Question: i am using ggplot for plotting some graphs and have some problem in creating breaks(labels tend to get too "dense" and overprint)
here is the code i am using
'''
a <- ggplot(length, aes(DistancetoTSS, fill = H3K4me1)) +
geom_density(alpha = 0.2)
a + scale_x_continuous(breaks=c(-600000,-400000,-200000,0,200000,400000,600000),
labels=c("-600","-400","-200","0","200","400","600"))
'''

how can i get spaces in between them?
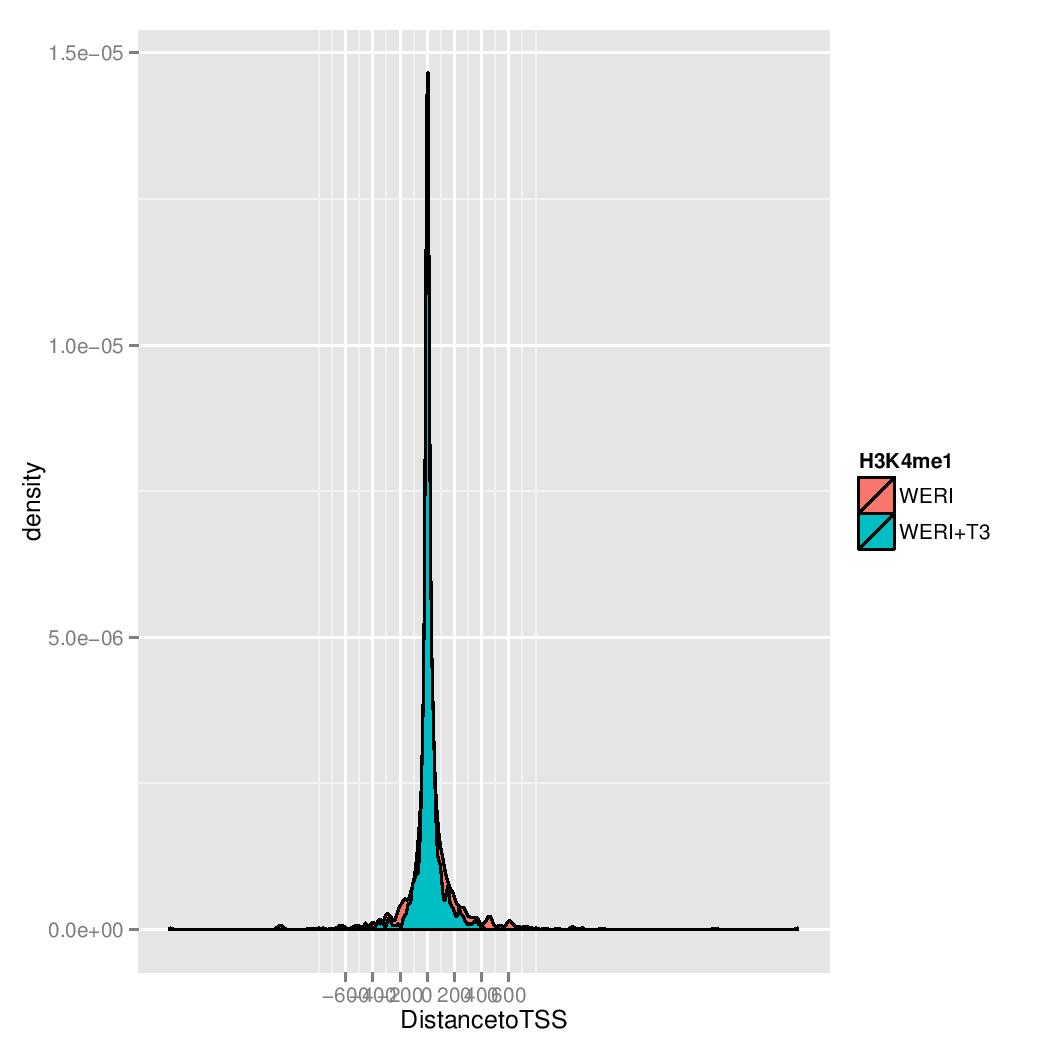
Answer: You need to decide where you want your x axis to start and stop. It would make sense to limit the axis to where you have labels. You can do this with the 'limits' argument of 'scale_x_continuous()':
'''
a + scale_x_continuous(breaks=c(-600000,-400000,-200000,0,200000,400000,600000),
labels=c("-600","-400","-200","0","200","400","600"),
limits = c(-600000, 600000))
'''
If you want your x axis to cover the range it currently is, then you need to change your labels, or make your plot enormous so that they are spaced further.
Compare:
'''
dat <- data.frame(x = c(rnorm(500), -100, 100))
ggplot(dat, aes(x)) + geom_density() +
scale_x_continuous(breaks = seq(-3, 3))
'''

'''
ggplot(dat, aes(x)) + geom_density() +
scale_x_continuous(breaks = seq(-3, 3), limits = c(-3, 3))
'''